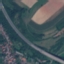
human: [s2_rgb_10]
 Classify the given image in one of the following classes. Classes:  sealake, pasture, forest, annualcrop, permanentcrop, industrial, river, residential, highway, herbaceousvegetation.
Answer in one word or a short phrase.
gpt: Highway